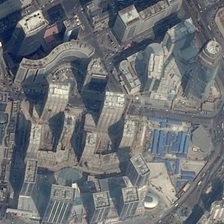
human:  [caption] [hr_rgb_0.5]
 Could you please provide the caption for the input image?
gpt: the trade area is divided into four parts by the road .

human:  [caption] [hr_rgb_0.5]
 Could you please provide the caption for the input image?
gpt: many buildings are in a commercial area .

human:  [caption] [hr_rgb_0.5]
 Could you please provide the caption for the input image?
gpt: many buildings are in a commercial area .

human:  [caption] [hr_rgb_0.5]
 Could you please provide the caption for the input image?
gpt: tall buildings are surrounded by dark green trees .

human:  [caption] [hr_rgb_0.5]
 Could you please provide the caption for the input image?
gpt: the trade area is divided into four parts by the road .